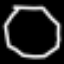
Label: octagon